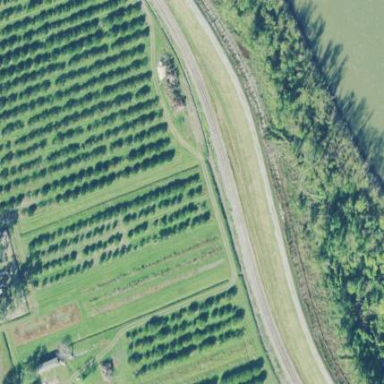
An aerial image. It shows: Orchard.